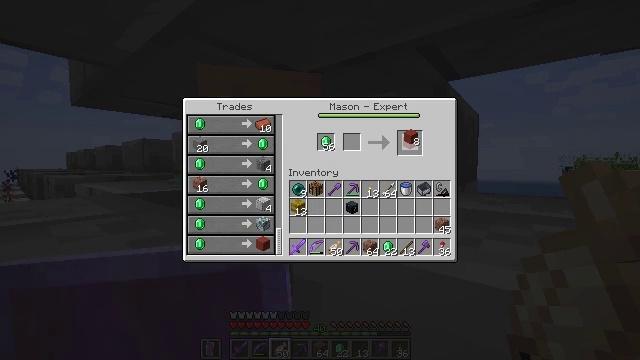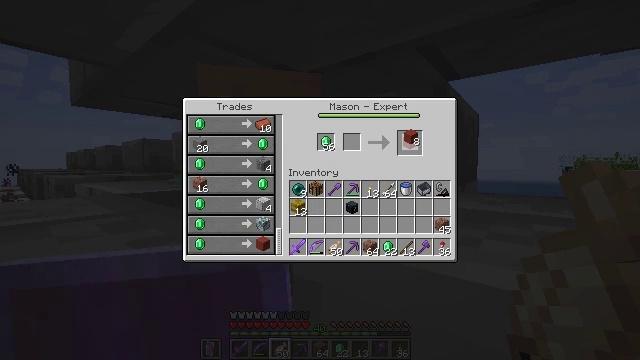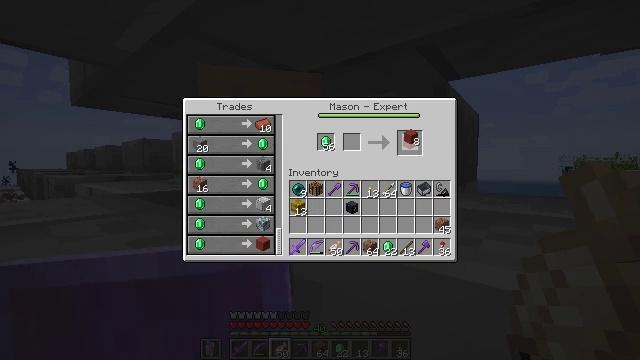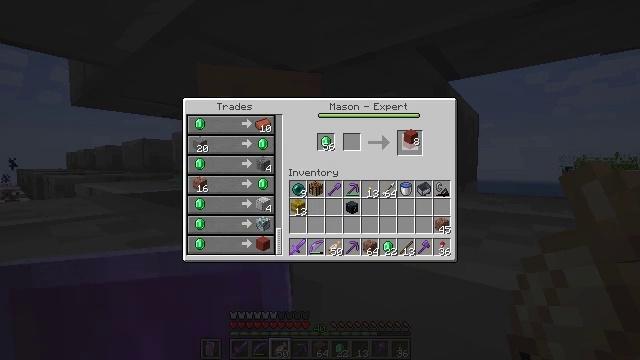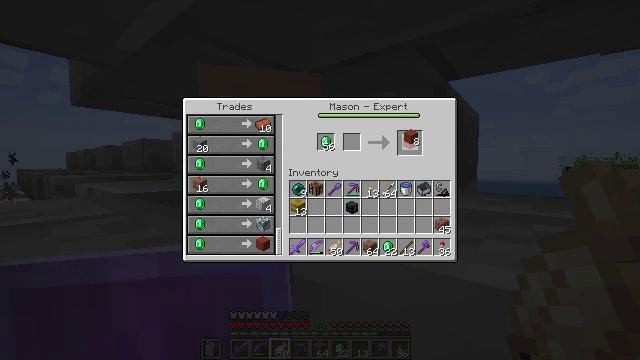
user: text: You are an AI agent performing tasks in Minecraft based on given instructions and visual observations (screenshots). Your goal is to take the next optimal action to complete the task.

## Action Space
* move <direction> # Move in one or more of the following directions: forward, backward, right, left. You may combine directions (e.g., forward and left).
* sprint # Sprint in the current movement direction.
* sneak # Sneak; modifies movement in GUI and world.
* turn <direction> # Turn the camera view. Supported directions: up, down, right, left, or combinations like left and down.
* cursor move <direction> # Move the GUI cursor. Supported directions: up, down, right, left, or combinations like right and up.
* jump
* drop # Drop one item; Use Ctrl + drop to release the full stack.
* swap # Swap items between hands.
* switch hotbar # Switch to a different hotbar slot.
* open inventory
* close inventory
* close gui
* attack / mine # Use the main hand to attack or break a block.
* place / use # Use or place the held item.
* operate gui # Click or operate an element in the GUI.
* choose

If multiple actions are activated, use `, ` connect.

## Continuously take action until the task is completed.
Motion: motion action
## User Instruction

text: craft item red terracotta
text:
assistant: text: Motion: no_op
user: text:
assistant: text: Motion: no_op
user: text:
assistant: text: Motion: no_op
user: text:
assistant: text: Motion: no_op
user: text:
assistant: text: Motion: no_op